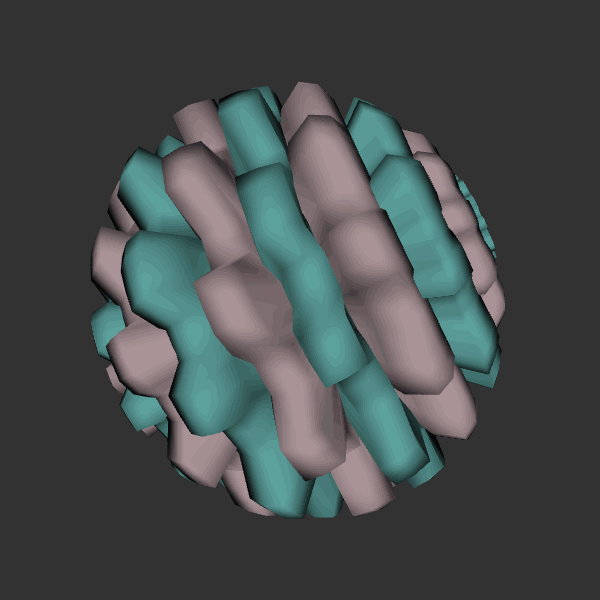
Background: dark